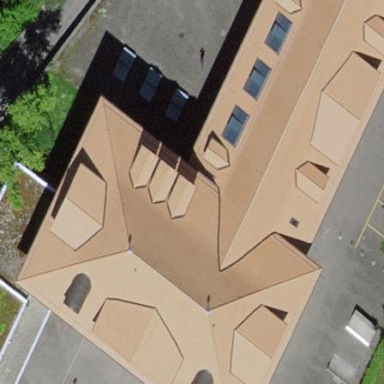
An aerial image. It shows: School building.